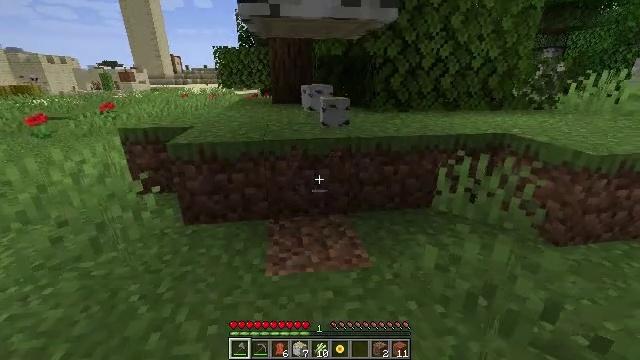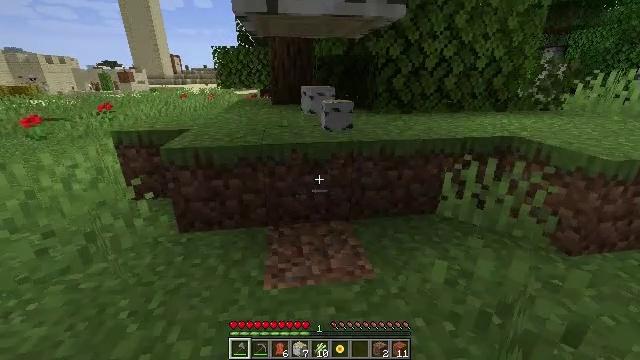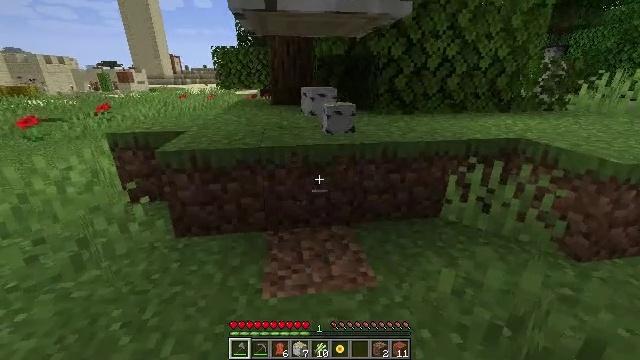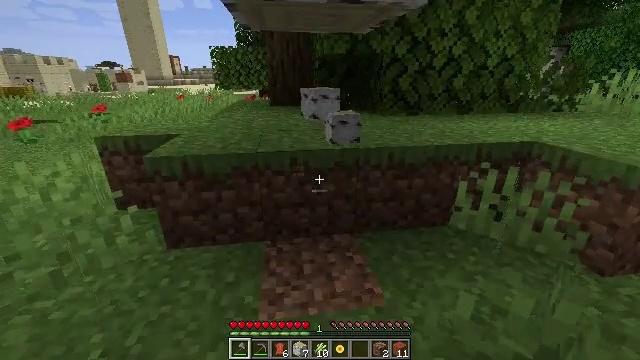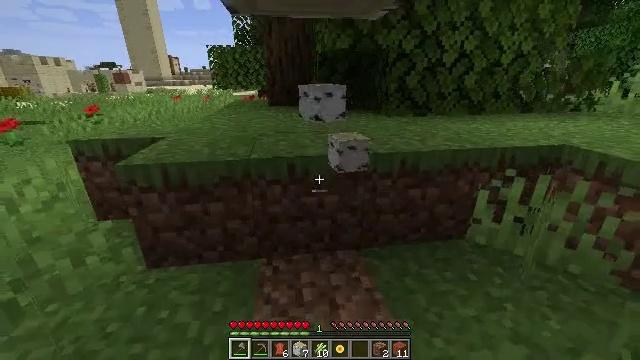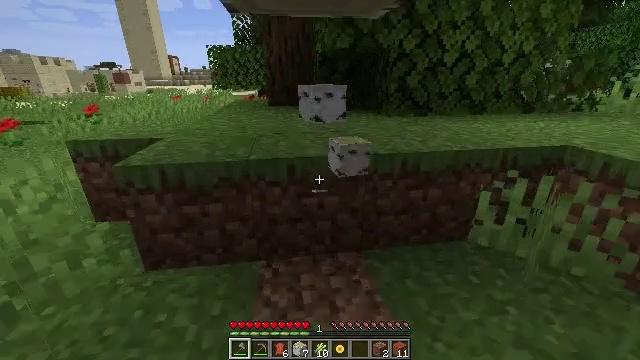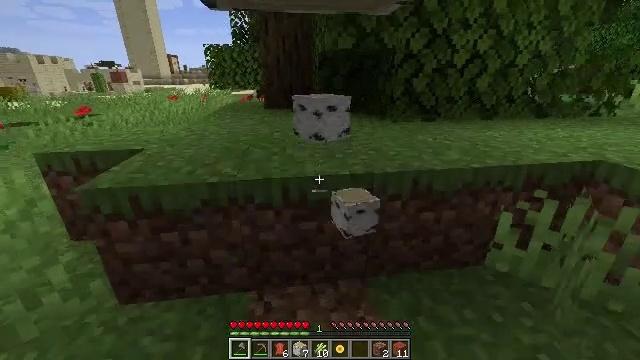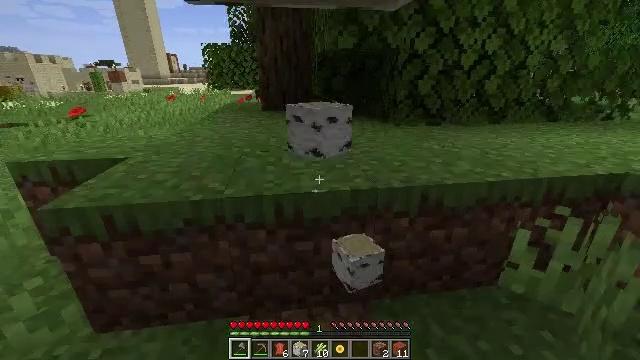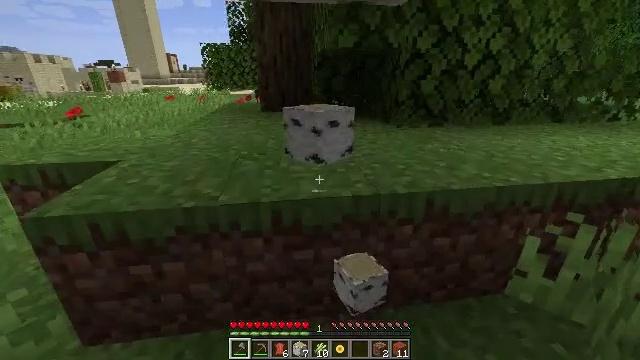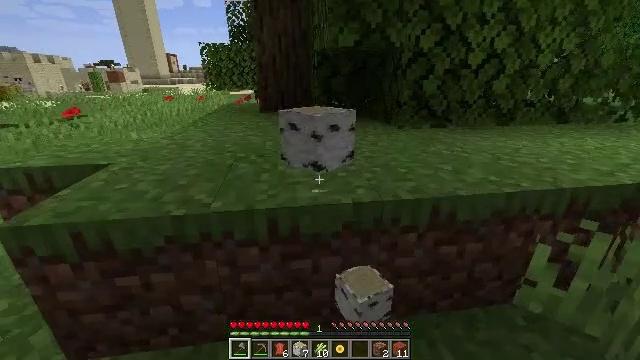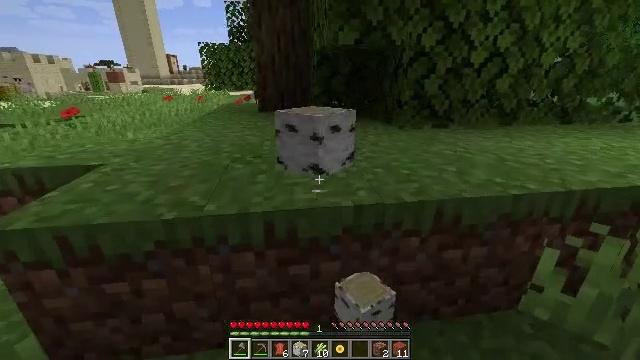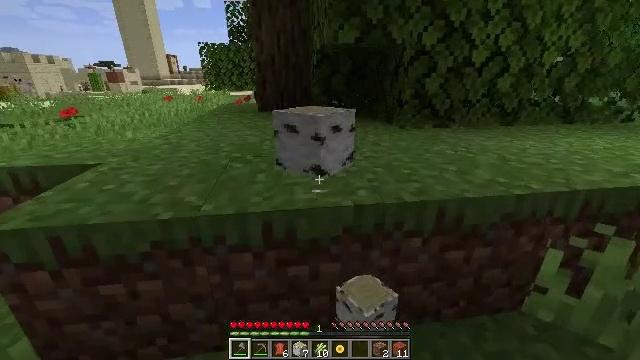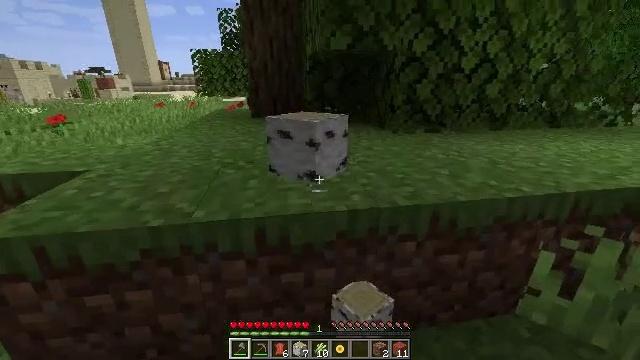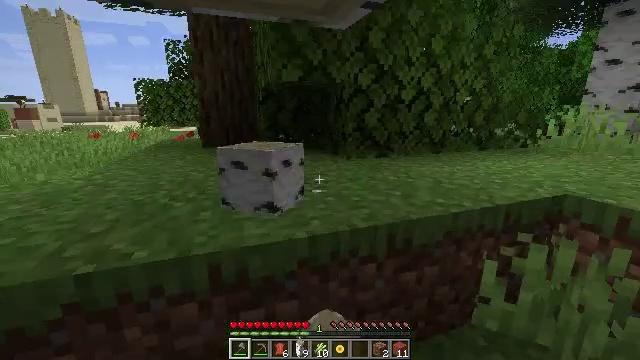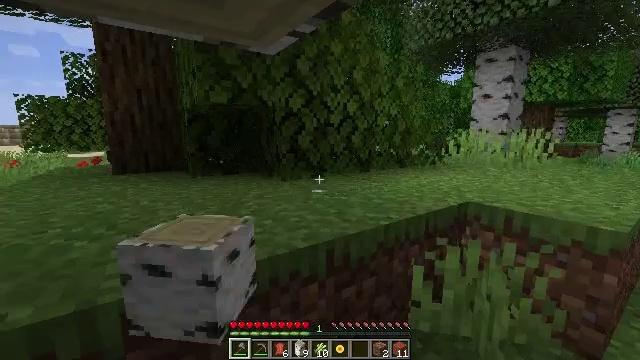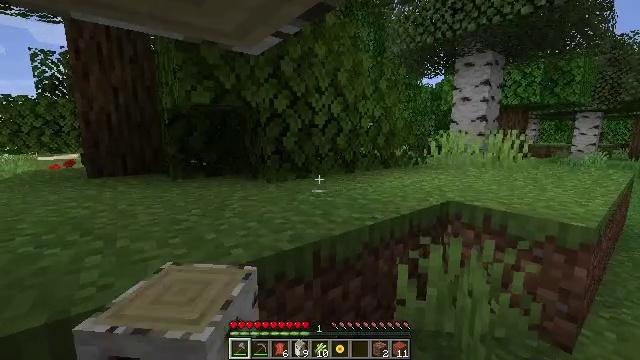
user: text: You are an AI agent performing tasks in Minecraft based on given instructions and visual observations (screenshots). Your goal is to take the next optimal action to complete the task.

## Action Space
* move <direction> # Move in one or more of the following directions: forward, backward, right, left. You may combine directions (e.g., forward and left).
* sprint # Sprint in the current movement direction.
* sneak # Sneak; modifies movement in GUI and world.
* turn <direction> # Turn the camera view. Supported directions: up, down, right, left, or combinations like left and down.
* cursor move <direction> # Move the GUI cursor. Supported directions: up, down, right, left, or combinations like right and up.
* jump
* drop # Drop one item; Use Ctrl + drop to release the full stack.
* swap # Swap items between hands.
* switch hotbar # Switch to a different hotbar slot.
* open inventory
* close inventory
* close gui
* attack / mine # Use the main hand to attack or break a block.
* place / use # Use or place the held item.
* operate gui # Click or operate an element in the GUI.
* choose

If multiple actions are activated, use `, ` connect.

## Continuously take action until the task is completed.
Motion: motion action
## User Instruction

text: Gather birch log for crafting.
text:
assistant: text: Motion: move forward
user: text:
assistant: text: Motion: move forward
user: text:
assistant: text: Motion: move forward
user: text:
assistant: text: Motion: move forward
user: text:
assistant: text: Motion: move forward
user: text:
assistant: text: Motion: move forward
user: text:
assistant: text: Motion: move forward
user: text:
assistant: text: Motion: no_op
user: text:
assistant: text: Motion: no_op
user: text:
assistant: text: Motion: no_op
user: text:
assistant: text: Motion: no_op
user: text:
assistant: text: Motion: turn right and up
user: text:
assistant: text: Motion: turn right and up
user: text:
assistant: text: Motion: turn right and up
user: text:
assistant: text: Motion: turn right
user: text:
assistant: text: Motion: no_op
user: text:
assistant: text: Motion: no_op
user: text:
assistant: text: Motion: no_op
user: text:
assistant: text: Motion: no_op
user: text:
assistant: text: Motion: no_op
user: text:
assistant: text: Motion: no_op
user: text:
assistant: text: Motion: no_op
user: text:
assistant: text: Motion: no_op
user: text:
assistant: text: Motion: move right, turn left
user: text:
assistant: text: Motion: move right
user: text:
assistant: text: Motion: move right
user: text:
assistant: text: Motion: move right
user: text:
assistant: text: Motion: move right, turn left and down
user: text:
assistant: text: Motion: move right, turn left
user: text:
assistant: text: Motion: move right